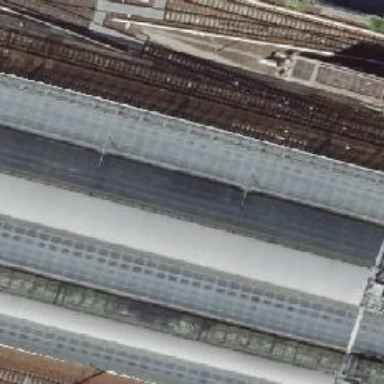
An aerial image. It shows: Platform edge at railway station.